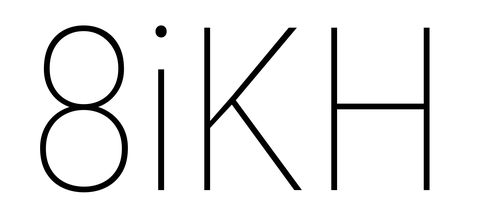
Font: Roboto_Condensed_Thin